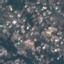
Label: Residential